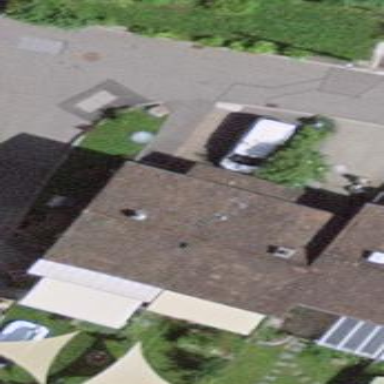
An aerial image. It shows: Terrace building.